Question: I got a new task for a different kind of gridview. How do I create this type of gridview?

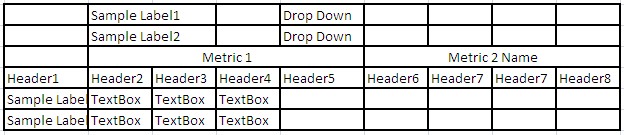
Answer: Just create the HTML table using TemplateFields:
<URL>
Better still use a DataList:
<URL>